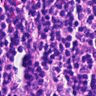
Metastatic tissue present: no